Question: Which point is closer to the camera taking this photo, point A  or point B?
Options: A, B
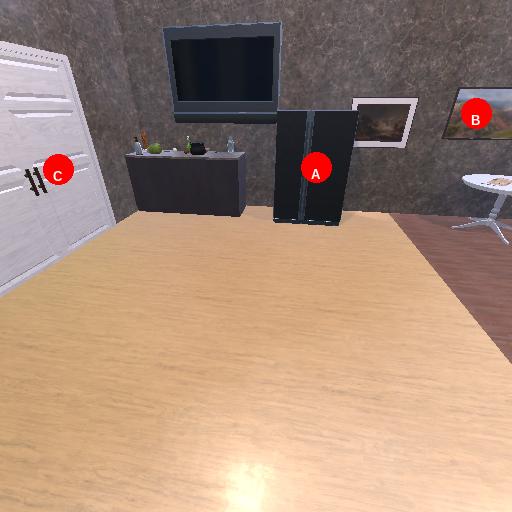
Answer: A